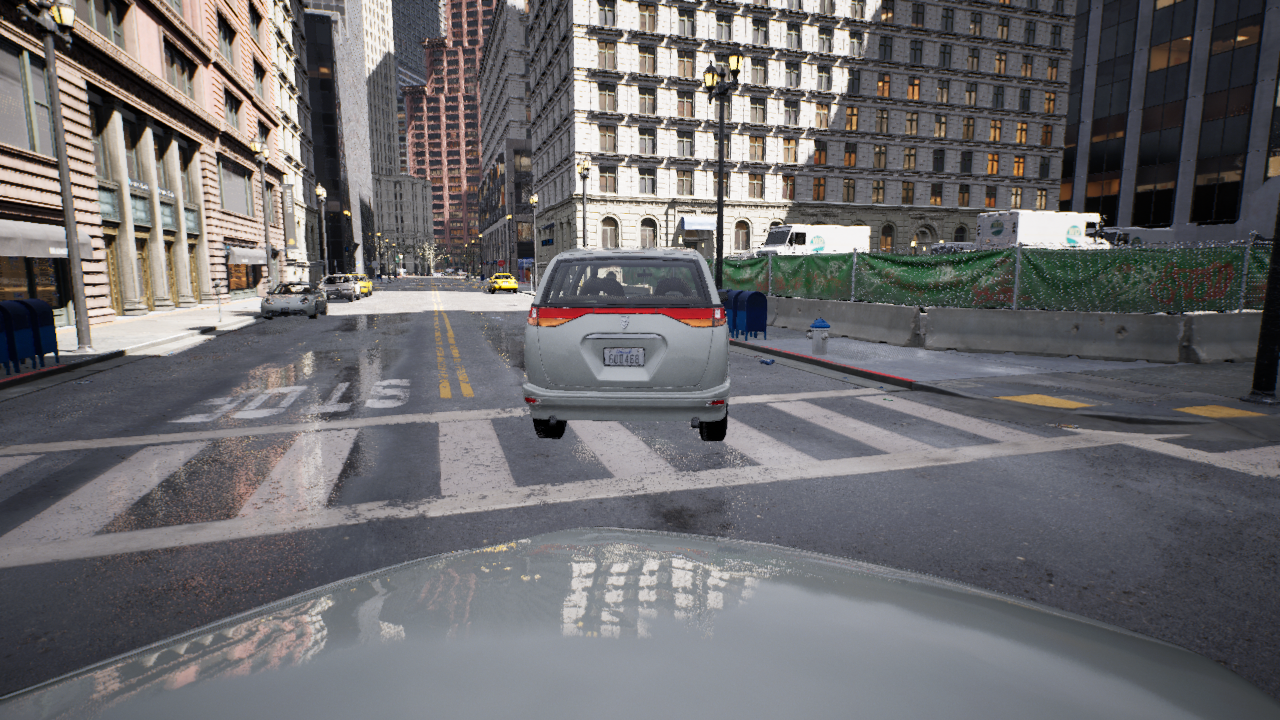
Venue: intersection
Lighting: clear day
Vehicle rig: minivan